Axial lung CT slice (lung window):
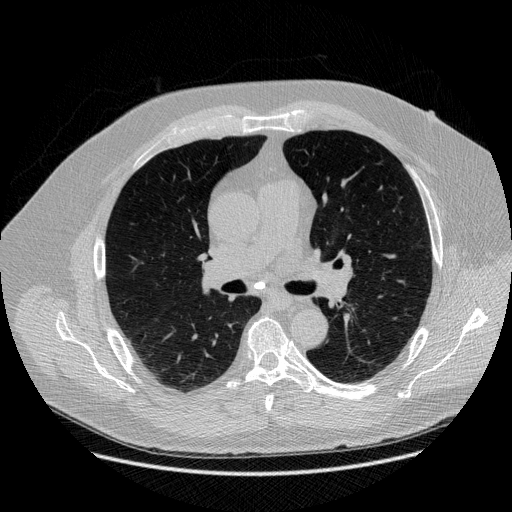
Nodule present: no